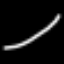
Label: line